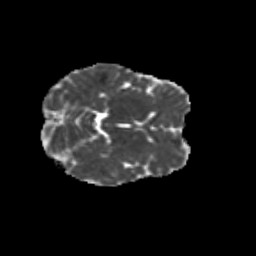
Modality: MD
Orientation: axial
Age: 12
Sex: female
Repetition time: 9.512 s
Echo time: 0.089 s